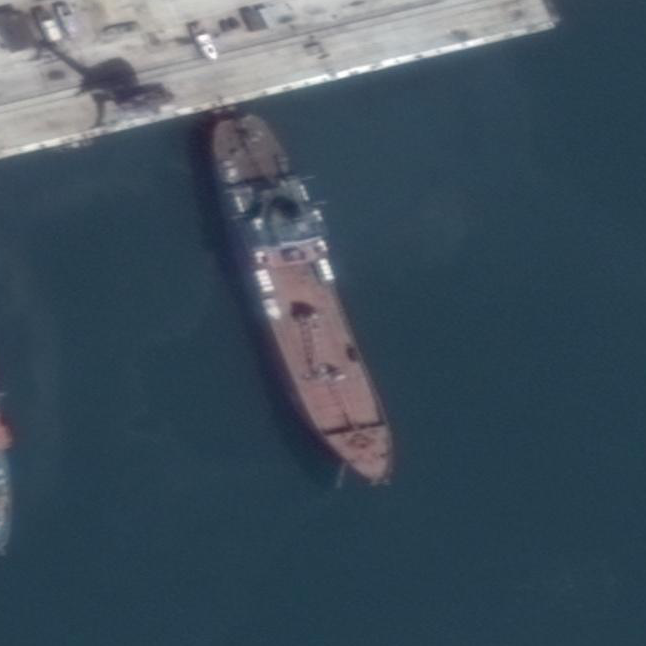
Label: civil